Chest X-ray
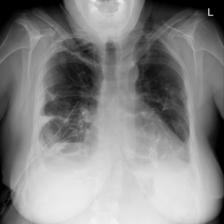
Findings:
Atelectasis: negative
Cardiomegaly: negative
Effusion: negative
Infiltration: negative
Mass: negative
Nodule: negative
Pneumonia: negative
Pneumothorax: negative
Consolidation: negative
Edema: negative
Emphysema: negative
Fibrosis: negative
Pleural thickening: negative
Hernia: negative